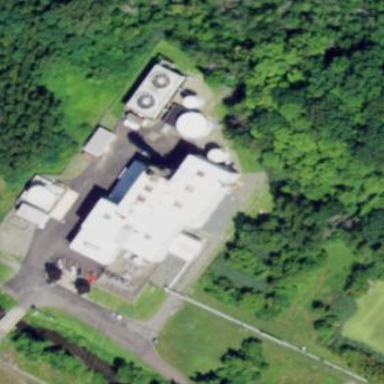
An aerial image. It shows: Building which is power plant.